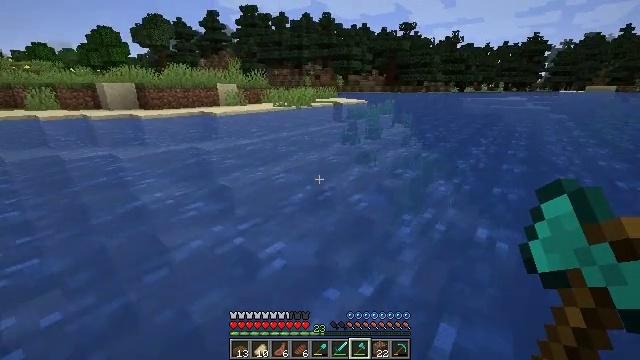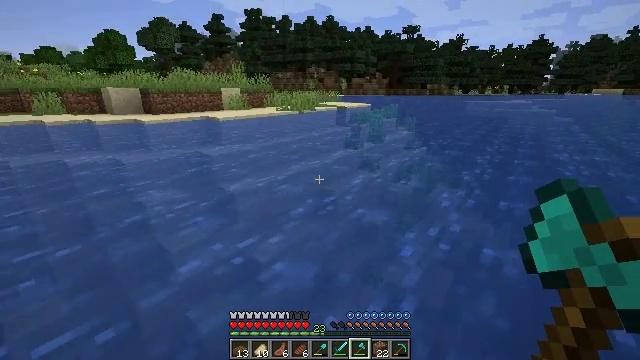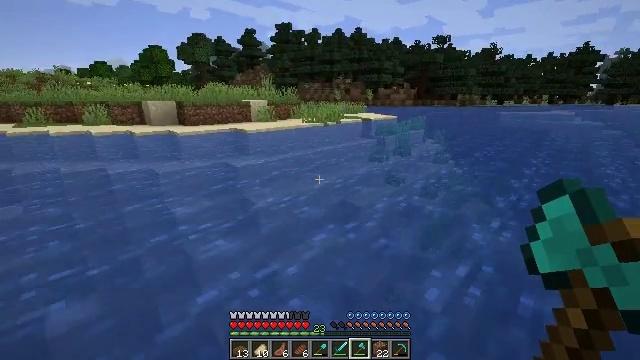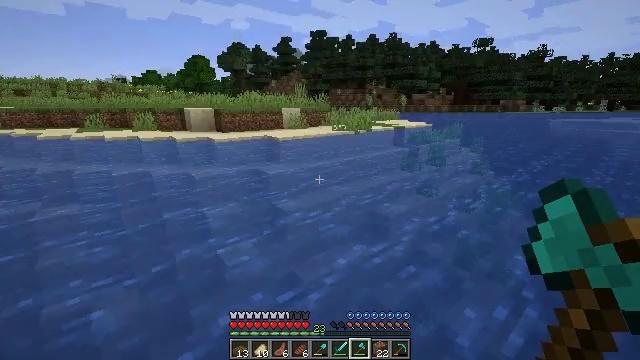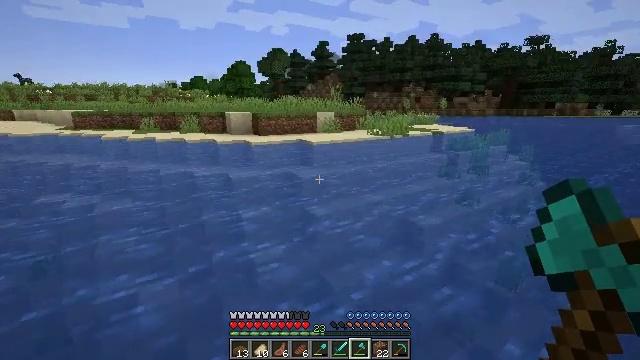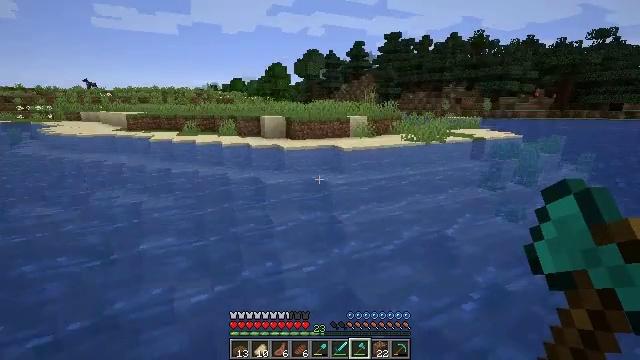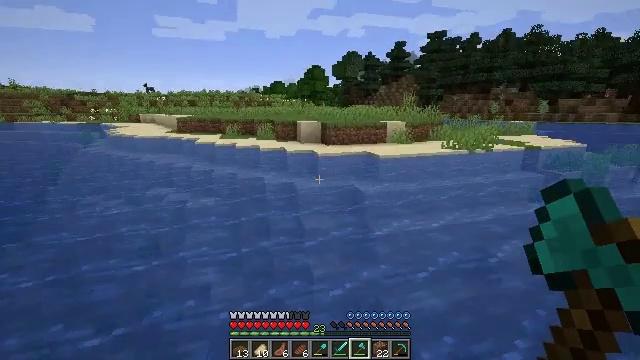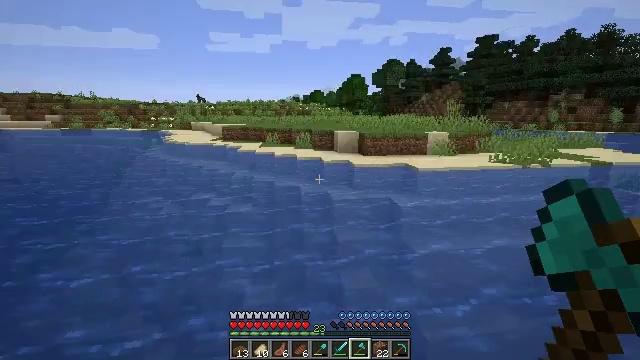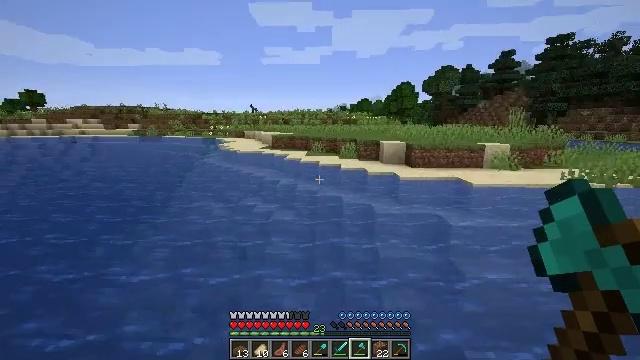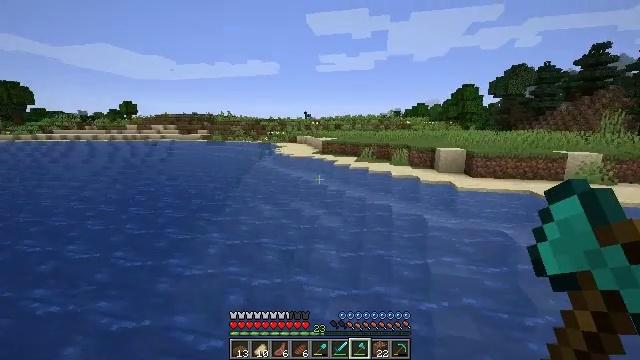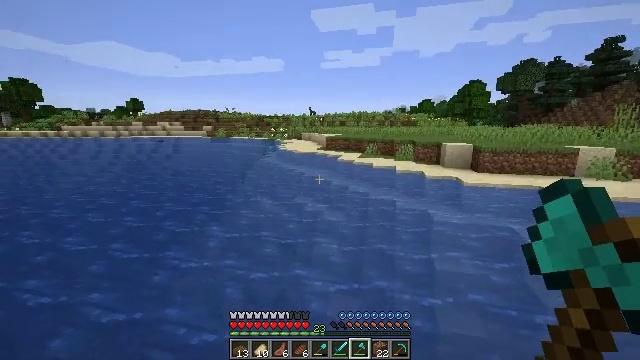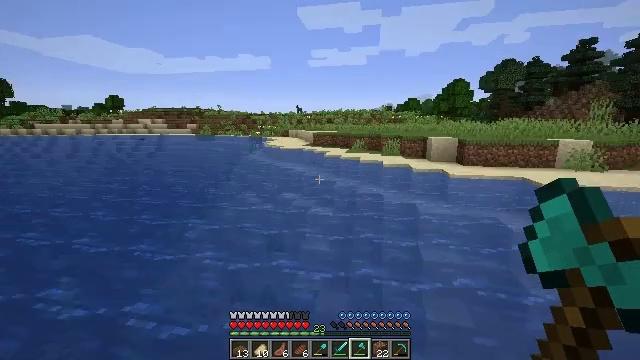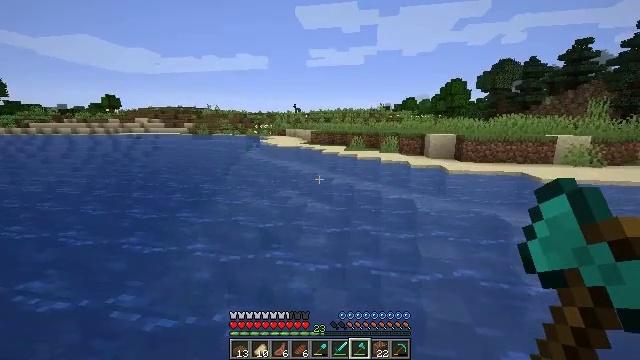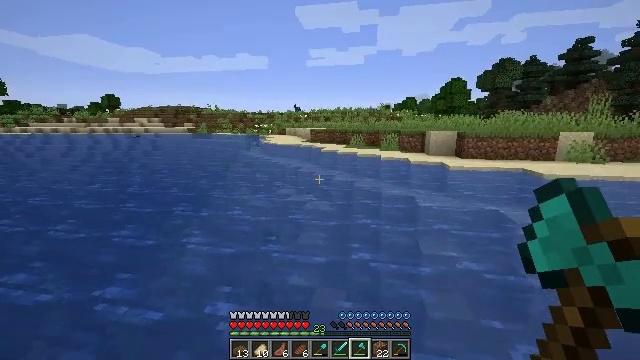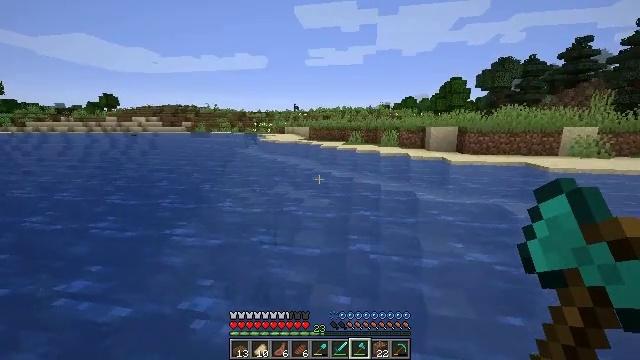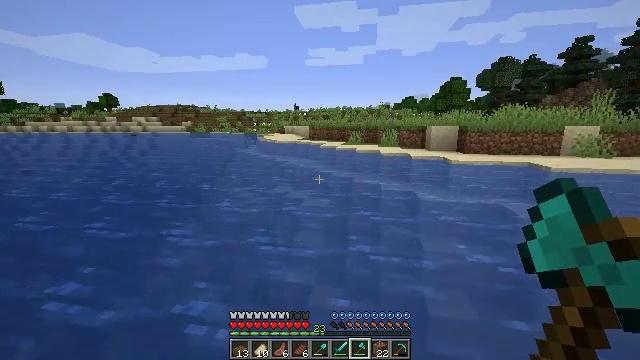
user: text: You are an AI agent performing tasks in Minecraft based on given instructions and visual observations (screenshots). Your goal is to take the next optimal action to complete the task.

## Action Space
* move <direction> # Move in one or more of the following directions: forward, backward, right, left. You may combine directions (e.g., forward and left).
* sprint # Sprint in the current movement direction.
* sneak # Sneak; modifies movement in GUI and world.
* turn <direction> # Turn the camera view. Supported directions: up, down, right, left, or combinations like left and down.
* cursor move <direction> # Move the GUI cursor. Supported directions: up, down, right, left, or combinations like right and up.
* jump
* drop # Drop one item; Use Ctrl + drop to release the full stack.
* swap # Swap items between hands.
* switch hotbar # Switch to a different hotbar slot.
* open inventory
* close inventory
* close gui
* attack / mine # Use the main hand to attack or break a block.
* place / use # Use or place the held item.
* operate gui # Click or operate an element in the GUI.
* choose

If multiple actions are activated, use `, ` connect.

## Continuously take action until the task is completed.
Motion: motion action
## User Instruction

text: Break the kelp plant in the ocean.
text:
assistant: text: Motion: move forward, jump
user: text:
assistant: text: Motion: move forward, turn left and up, jump
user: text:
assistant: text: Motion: move forward, turn left and up, jump
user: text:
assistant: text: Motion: move forward, turn left, jump
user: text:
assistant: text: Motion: move forward, turn left, jump
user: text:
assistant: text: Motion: move forward, turn left, jump
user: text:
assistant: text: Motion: move forward, turn left and up, jump
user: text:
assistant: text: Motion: move forward, turn left and up, jump
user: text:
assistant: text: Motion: move forward, turn left and up, jump
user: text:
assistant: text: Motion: move forward, turn left, jump
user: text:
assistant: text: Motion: move forward, turn right, jump
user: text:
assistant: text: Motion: move forward, jump
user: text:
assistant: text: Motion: move forward, jump
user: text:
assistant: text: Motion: move forward, jump
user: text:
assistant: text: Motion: move forward, jump
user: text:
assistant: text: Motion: move forward, jump
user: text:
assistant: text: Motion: move forward, jump
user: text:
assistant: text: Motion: move forward, sprint, jump
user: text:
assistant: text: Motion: move forward, sprint, turn left, jump
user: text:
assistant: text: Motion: move forward, sprint, turn left, jump
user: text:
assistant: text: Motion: move forward, sprint, turn left, jump
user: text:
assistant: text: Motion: move forward, turn left, jump
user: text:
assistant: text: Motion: move forward, turn left, jump
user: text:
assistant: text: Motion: move forward, turn left and down
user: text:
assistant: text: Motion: move forward, turn left and down
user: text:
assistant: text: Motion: move forward
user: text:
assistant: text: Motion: move forward
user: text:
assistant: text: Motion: move forward
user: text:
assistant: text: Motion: move forward
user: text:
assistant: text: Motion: move forward, turn left